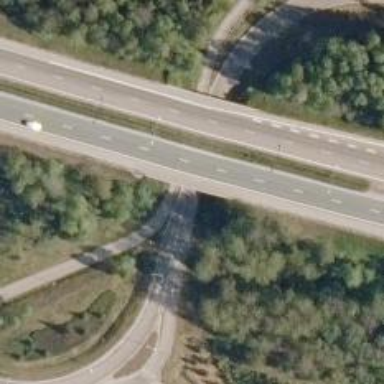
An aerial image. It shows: Asphalt motorway link.